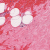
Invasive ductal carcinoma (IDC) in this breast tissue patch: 0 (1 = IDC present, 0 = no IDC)